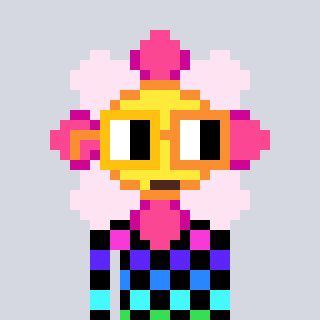
a pixel art character with square yellow and orange glasses, a flower-shaped head and a magenta-colored body on a cool background